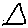
Label: triangle